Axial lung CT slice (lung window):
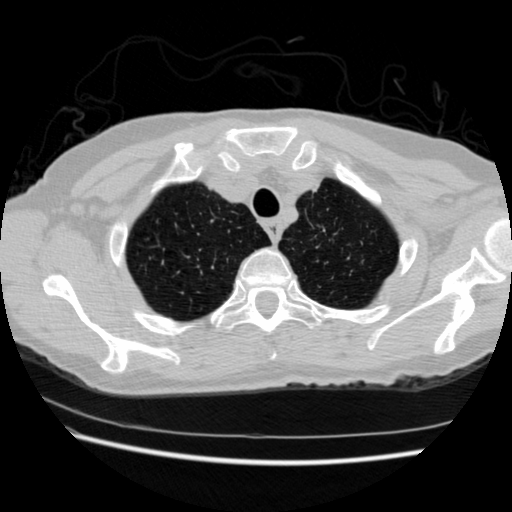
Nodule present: no